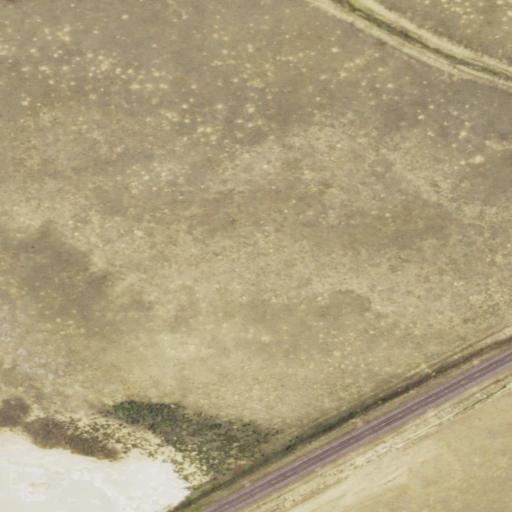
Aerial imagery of mountain in Wyoming named Twelvemile Hill containing grassland, shrub, barren land, low intensity development, open development, high intensity development, and open water